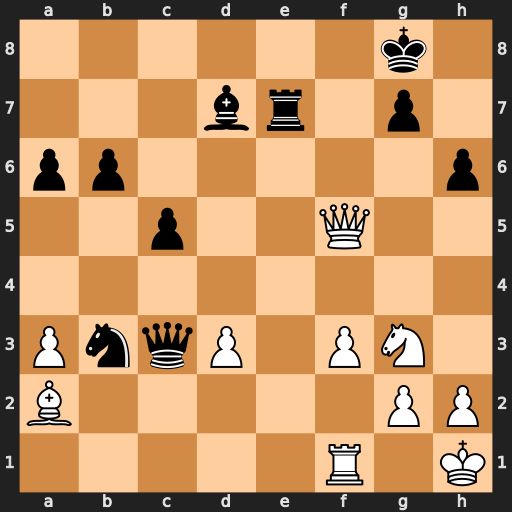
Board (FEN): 6k1/3br1p1/pp5p/2p2Q2/8/PnqP1PN1/B5PP/5R1K
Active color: w
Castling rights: -
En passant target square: -
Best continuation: Qd5+ Be6 Qd8+ Kf7 Ne4